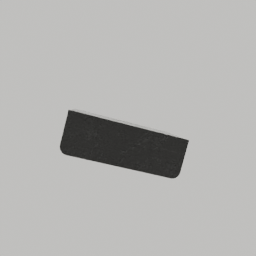
Label: furniture